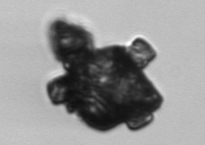
Label: Delphineis